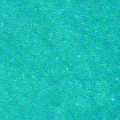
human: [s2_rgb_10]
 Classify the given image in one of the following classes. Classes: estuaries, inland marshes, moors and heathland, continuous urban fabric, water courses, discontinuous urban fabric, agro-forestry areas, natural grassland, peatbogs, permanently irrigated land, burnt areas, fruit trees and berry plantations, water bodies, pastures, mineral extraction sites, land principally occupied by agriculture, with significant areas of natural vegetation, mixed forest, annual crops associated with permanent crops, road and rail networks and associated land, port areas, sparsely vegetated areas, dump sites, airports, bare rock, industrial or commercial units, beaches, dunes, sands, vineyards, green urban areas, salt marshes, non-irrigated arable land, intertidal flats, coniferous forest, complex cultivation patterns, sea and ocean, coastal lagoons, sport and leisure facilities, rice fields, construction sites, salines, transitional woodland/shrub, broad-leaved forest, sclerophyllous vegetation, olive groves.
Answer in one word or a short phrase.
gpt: sea and ocean